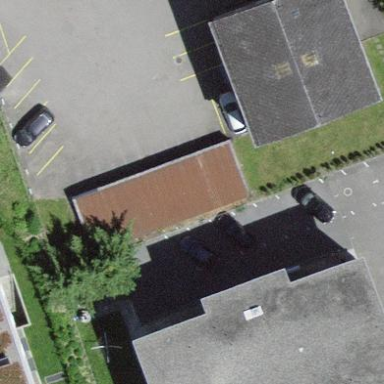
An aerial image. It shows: Garage.